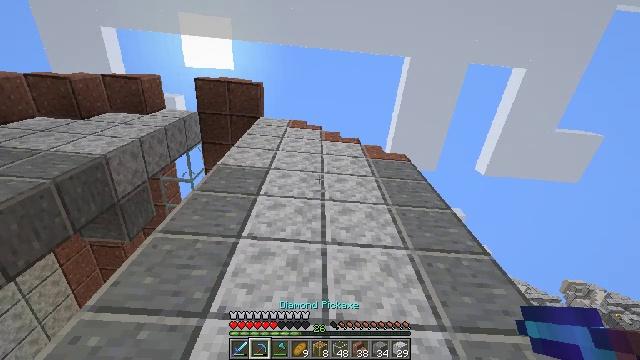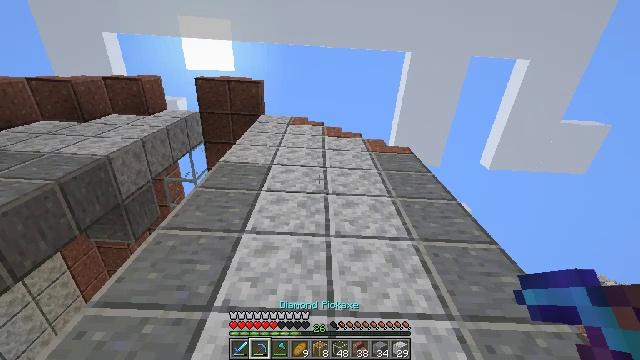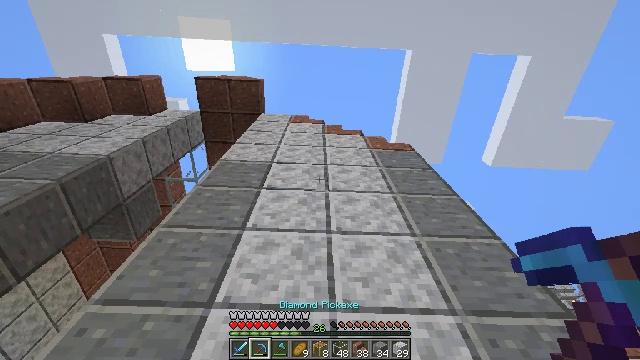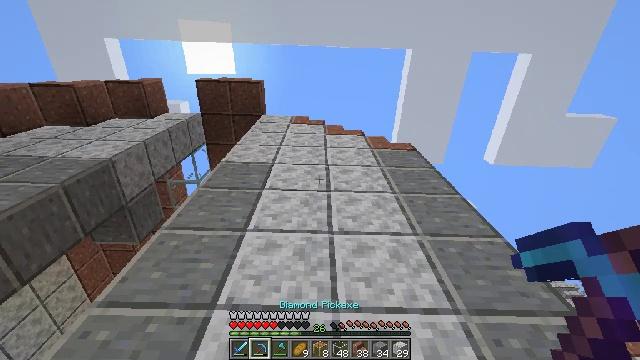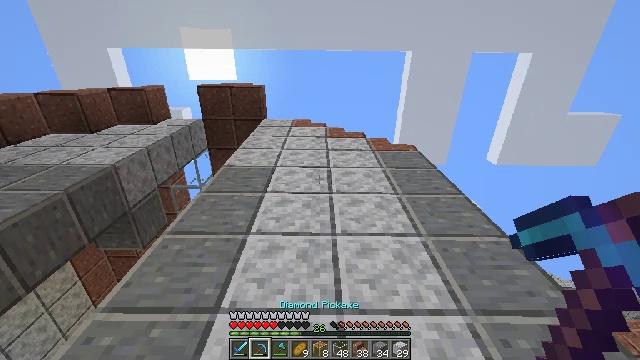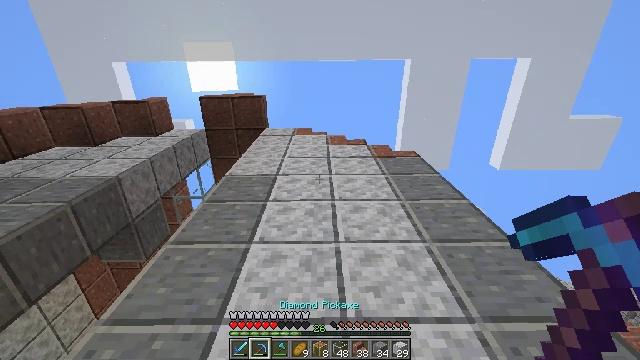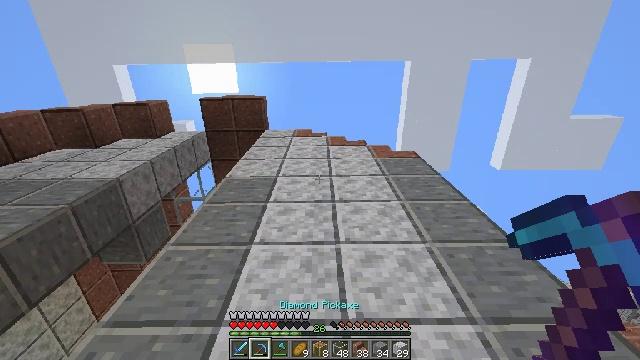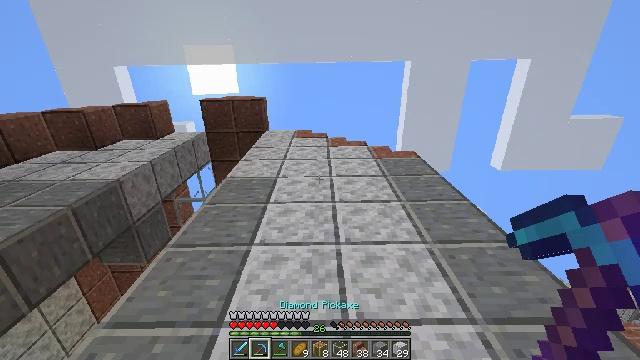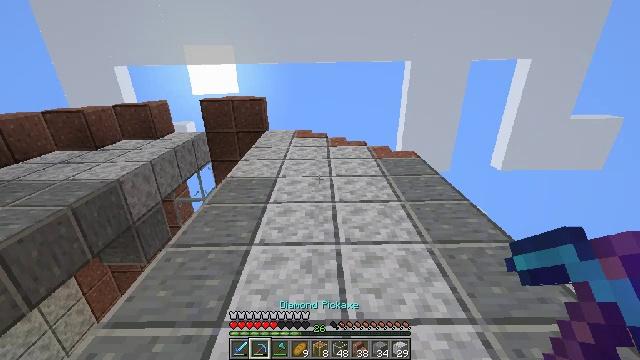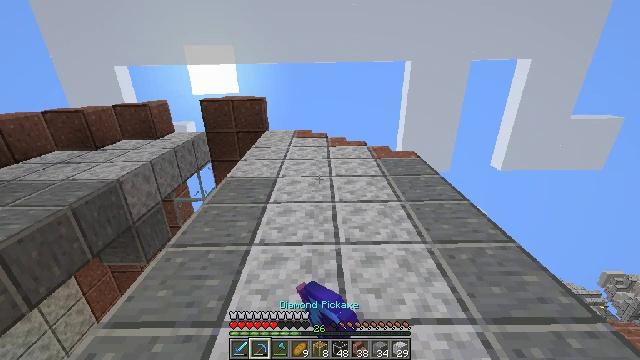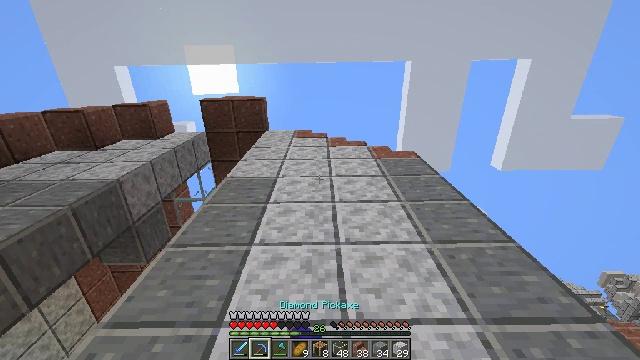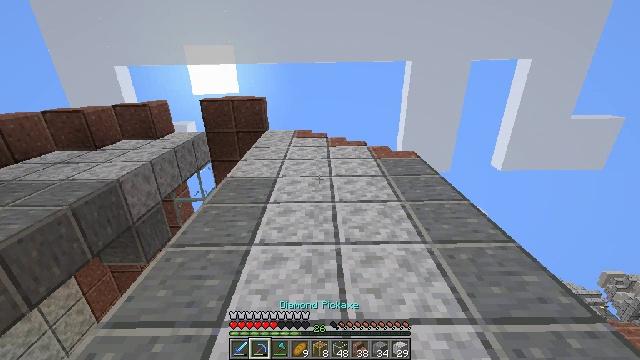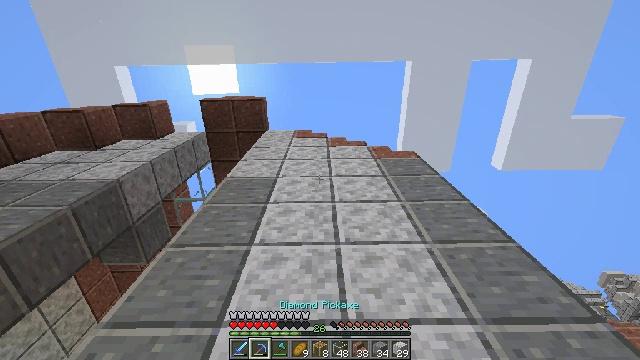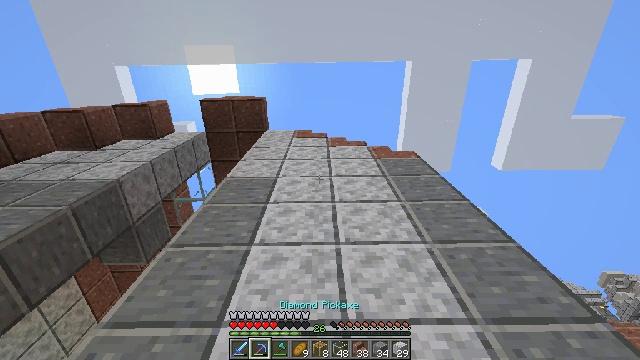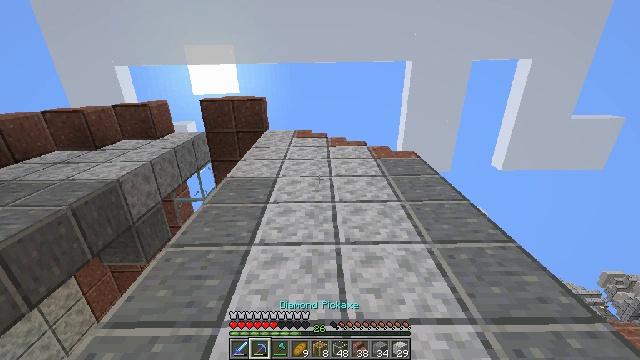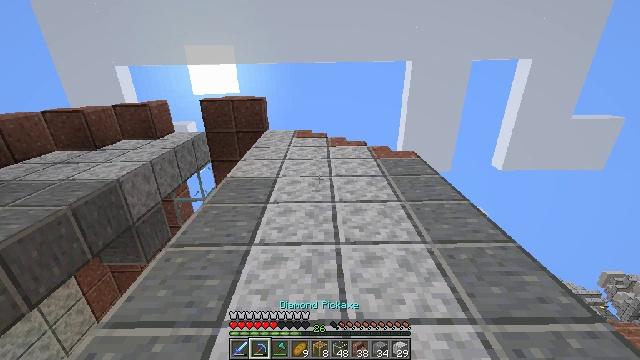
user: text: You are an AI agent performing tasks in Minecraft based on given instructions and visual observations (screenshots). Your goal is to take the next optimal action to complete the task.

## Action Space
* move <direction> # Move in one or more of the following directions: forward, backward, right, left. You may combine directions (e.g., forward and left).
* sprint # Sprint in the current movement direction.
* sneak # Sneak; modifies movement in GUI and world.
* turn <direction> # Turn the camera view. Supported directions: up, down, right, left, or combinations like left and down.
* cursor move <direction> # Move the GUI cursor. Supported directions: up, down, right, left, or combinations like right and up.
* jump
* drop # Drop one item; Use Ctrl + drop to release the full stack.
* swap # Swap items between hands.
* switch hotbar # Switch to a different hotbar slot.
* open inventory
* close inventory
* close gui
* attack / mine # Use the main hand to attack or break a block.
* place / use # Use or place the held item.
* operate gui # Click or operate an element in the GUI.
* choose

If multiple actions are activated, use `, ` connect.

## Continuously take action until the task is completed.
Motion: motion action
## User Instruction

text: Gather polished diorite from a structure.
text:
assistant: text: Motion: turn left
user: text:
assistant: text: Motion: no_op
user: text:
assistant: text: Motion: no_op
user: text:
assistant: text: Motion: turn left
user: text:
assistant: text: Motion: turn left and up
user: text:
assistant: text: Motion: no_op
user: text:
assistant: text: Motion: no_op
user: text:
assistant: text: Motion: attack / mine
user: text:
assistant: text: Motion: attack / mine
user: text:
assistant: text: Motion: attack / mine
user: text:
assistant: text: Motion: attack / mine
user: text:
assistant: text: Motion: attack / mine
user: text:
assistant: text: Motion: attack / mine
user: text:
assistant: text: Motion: attack / mine
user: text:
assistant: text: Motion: attack / mine
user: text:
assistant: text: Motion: attack / mine
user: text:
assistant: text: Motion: move forward, attack / mine
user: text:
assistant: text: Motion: move forward
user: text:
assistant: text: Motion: no_op
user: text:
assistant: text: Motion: no_op
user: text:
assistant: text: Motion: no_op
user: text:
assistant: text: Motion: no_op
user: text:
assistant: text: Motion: no_op
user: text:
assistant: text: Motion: no_op
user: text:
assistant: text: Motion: no_op
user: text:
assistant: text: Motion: turn down, jump
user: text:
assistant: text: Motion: turn down, jump
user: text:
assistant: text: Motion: no_op
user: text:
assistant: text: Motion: no_op
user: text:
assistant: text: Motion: no_op